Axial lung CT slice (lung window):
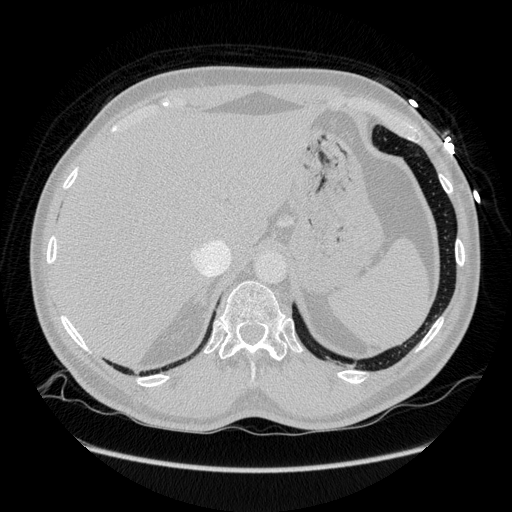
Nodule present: no